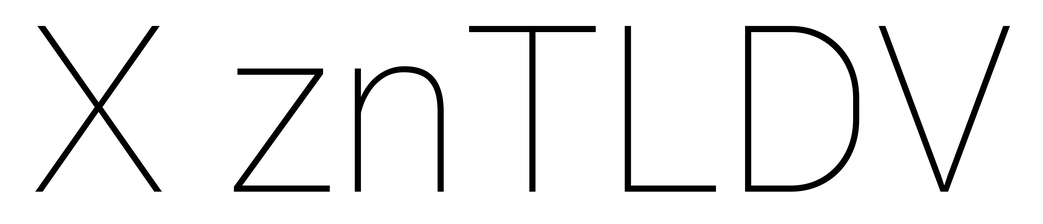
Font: Roboto_Thin